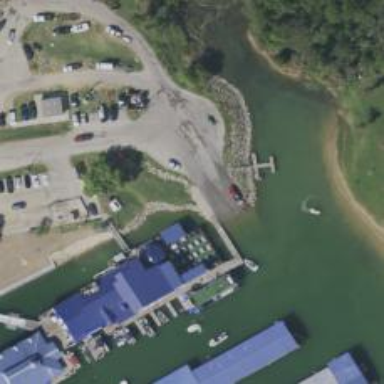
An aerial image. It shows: Slipway on leisure land.